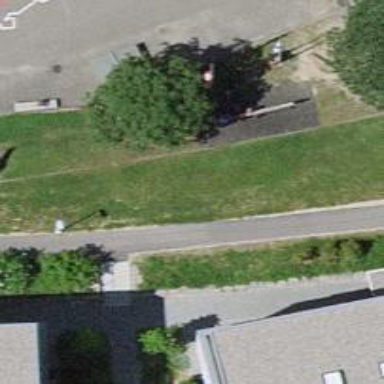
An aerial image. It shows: Paved footway.